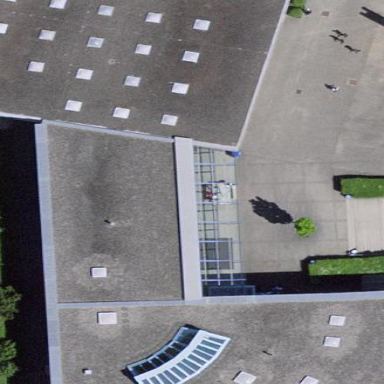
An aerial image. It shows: School building.